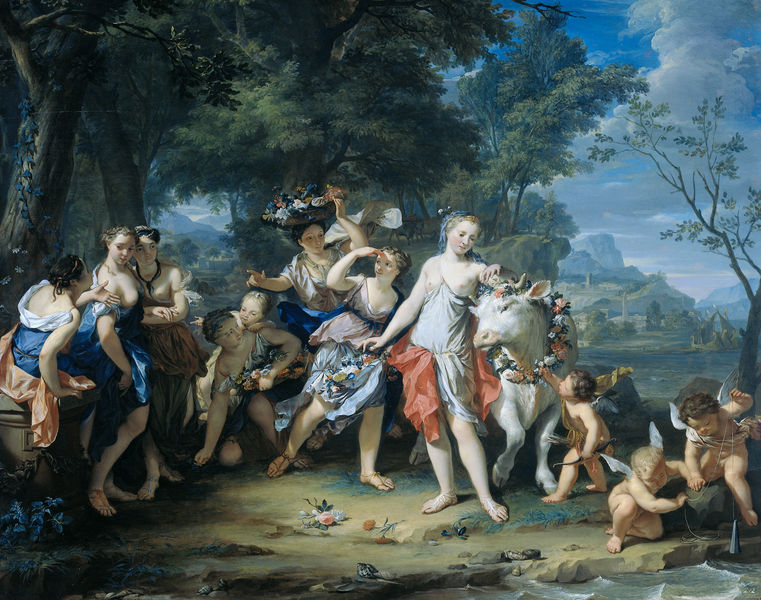
Titel: De roof van Europa
Künstler: Nicolaas Verkolje
Standort: Amsterdam
Institution: Rijksmuseum
Schlagwörter: baum, berg, blau, meer, nackt, fluss, frauen, landschaft, ufer, blume, blumen, bunt, frau, kleider, rose, rot, tanz, ferne, natur, wald, kinder, engel, engelchen, putto, brüste, berge, kuh, rind, brandung, halbakt, spiel, lichtung, raub, nelke, dynamisch, entführung, blumenkranz, putten, bulle, stier, putti, landschaftsausblick, europa, raub der europa, boucher, fülle, zahm, 1700, francois boucher, 1680, igemälde, fgerne